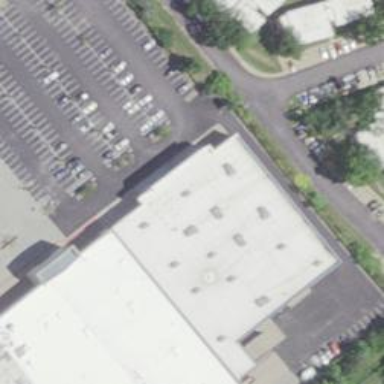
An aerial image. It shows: Building used as fitness center.